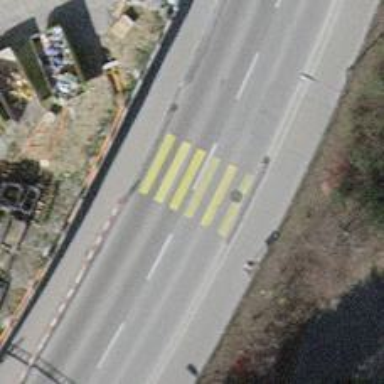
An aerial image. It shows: Uncontrolled crossing.